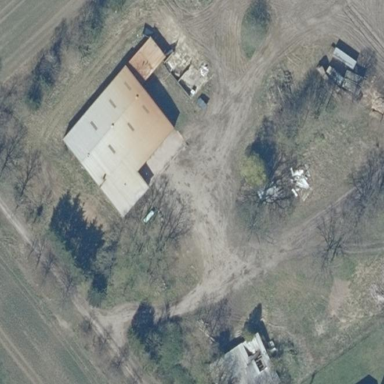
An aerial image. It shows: Farmyard area.